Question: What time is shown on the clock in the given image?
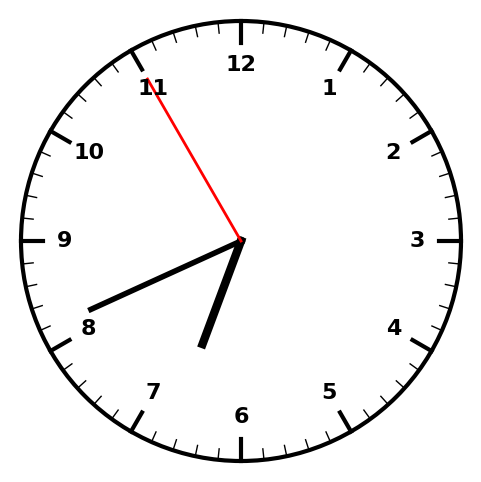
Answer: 06:40:55